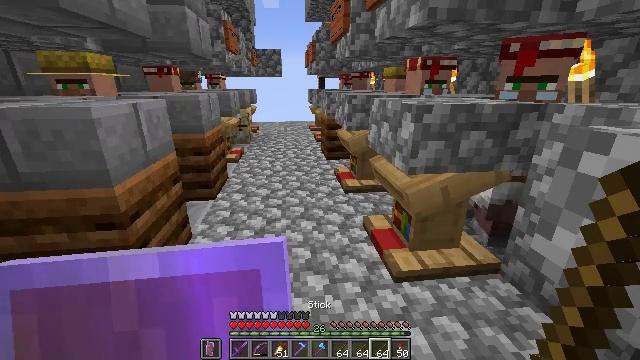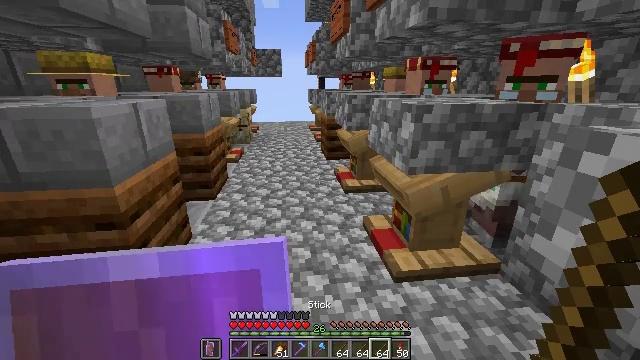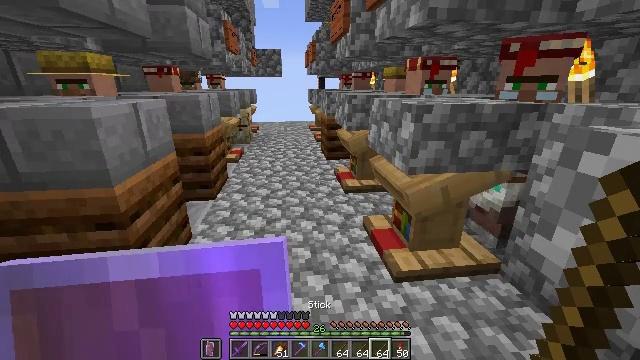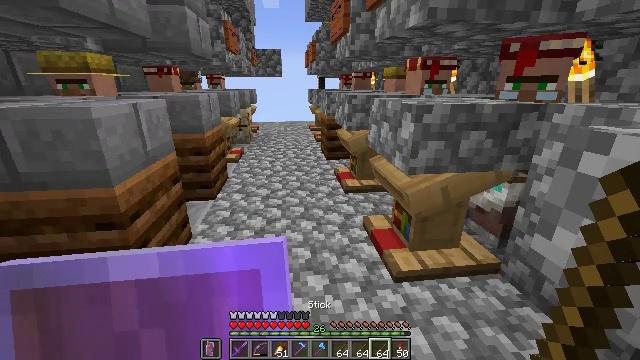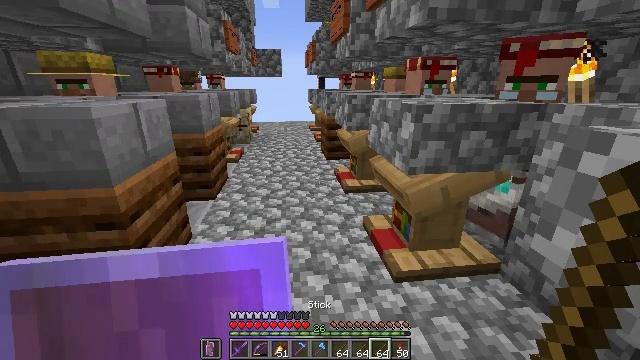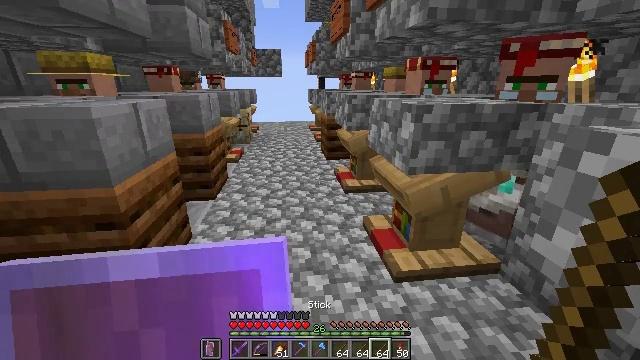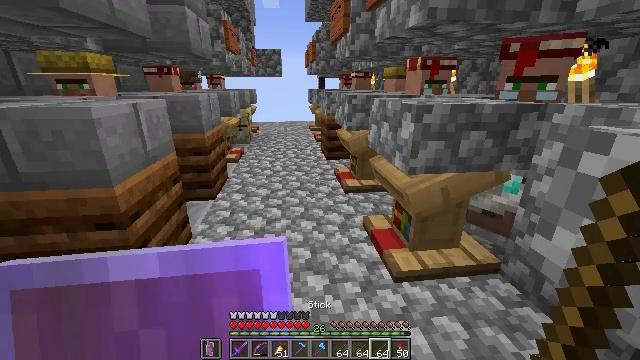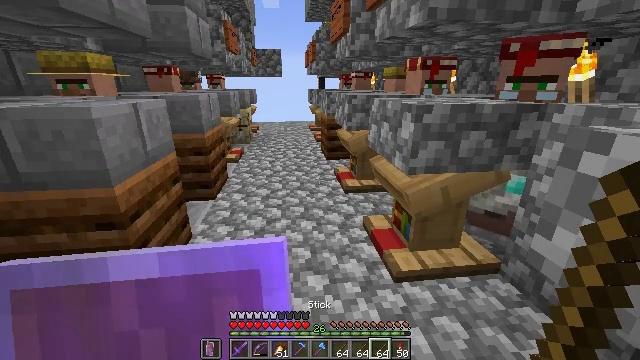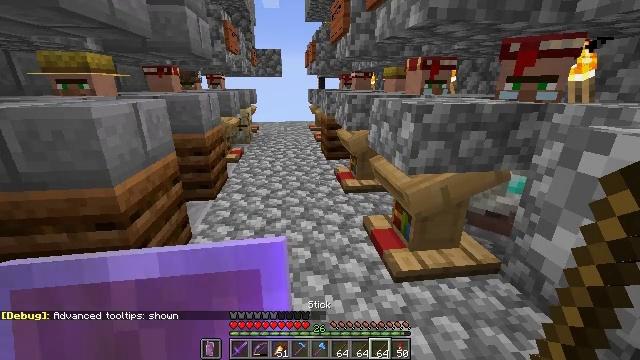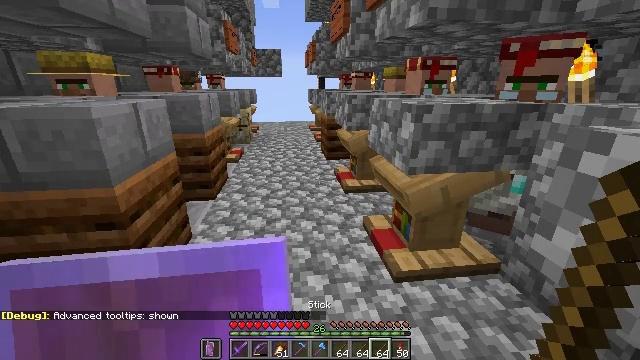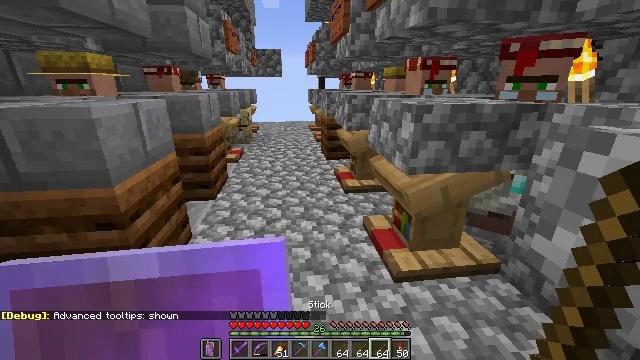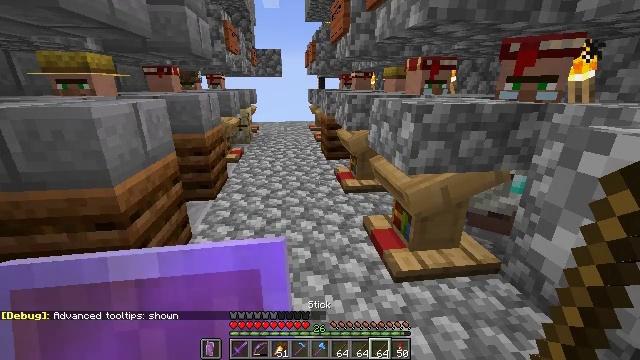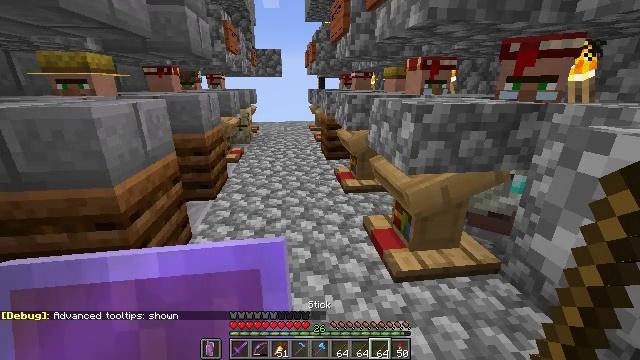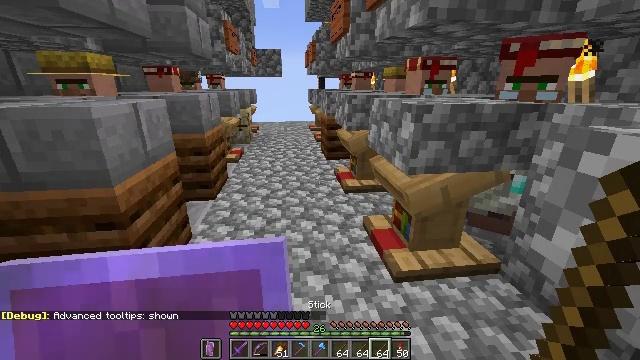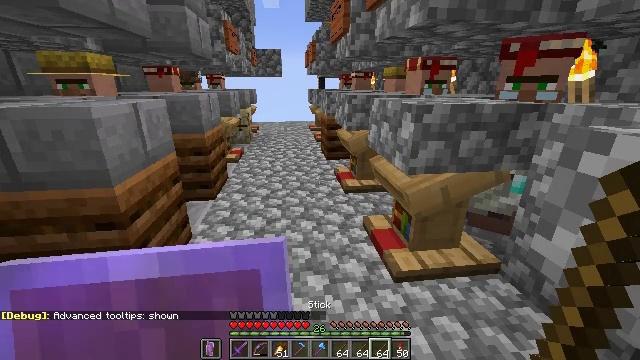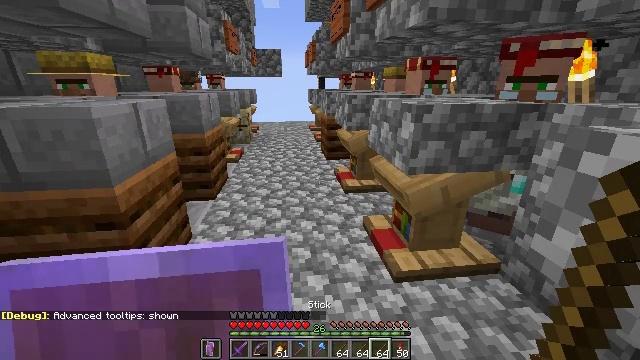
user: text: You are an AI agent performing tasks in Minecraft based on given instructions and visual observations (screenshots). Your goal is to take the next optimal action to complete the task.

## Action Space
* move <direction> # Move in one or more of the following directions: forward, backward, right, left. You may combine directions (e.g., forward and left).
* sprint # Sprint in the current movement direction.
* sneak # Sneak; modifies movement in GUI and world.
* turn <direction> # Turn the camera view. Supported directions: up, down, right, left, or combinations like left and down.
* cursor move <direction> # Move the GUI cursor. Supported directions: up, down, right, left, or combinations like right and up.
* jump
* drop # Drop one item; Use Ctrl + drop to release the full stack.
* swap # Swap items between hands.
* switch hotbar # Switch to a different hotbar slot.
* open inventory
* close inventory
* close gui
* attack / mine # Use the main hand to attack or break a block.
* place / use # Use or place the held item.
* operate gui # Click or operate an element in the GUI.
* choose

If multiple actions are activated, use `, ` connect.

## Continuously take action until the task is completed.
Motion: motion action
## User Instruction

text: craft item air
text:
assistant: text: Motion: no_op
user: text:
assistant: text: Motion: no_op
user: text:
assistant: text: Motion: no_op
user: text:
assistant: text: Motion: no_op
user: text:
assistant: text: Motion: no_op
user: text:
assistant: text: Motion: no_op
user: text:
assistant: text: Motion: no_op
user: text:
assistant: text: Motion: no_op
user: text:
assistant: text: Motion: no_op
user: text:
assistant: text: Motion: no_op
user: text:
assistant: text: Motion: no_op
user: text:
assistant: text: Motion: no_op
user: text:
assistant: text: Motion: no_op
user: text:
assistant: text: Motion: no_op
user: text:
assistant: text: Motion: no_op
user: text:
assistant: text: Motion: no_op
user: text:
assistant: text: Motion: no_op
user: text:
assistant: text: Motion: no_op
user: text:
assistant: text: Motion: no_op
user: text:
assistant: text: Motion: no_op
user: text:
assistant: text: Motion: no_op
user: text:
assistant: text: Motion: no_op
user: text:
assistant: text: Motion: no_op
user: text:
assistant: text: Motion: no_op
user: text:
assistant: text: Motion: no_op
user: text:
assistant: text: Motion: no_op
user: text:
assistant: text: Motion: no_op
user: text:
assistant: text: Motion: no_op
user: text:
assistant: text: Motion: no_op
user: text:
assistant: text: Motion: no_op